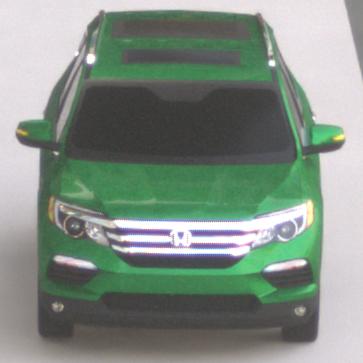
Make: Honda
Model: Pilot
Detailed model: 3
Model produced from: 2015
Model produced until: 2022
Doors: 5
Color: green
Road condition: dry road
Daytime: sunrise or sunset
Contrast: medium contrast